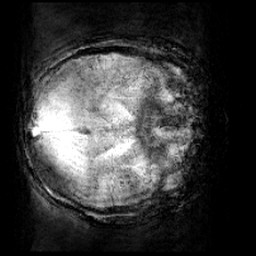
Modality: minIP
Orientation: axial
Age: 11
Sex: male
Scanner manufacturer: siemens
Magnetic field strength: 3 T
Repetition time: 0.027 s
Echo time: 0.02 s